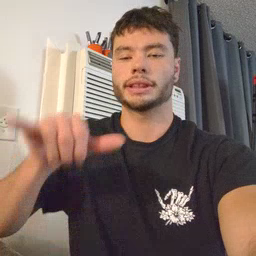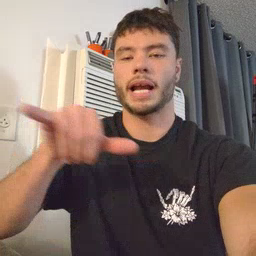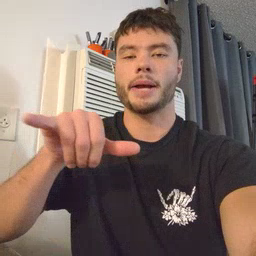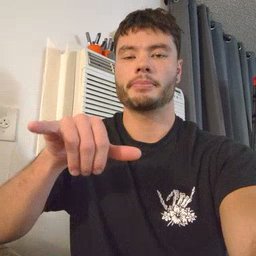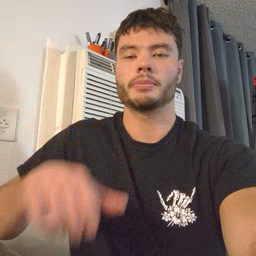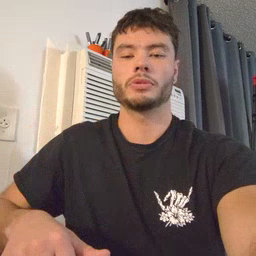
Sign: same